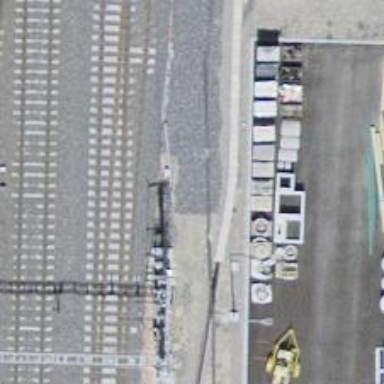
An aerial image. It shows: Railway yard with single rail track. The electrified track has contact line for power supply.